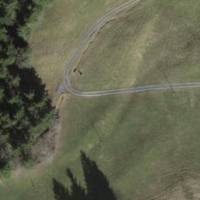
EUNIS habitat code: 24
Species observed at this site:
Filipendula ulmaria